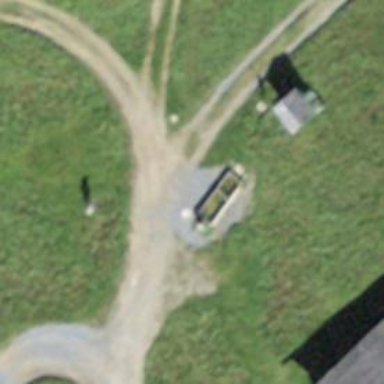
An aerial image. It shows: Guidepost providing information.